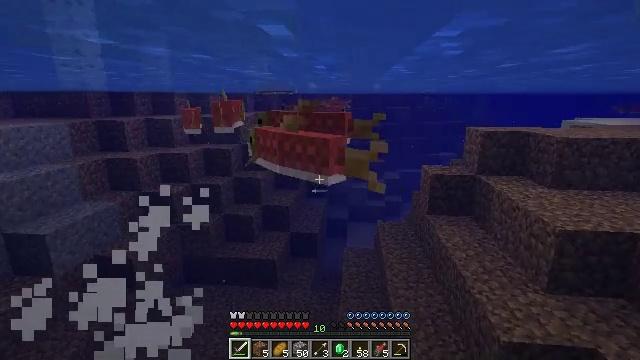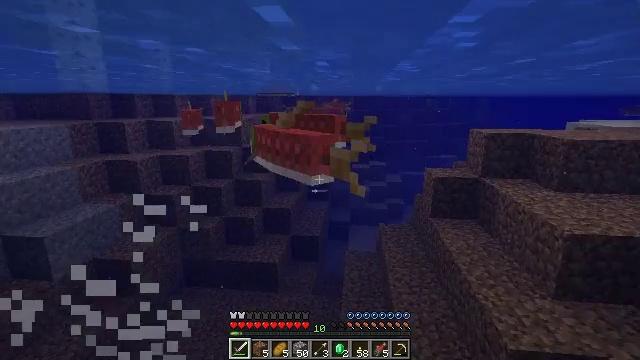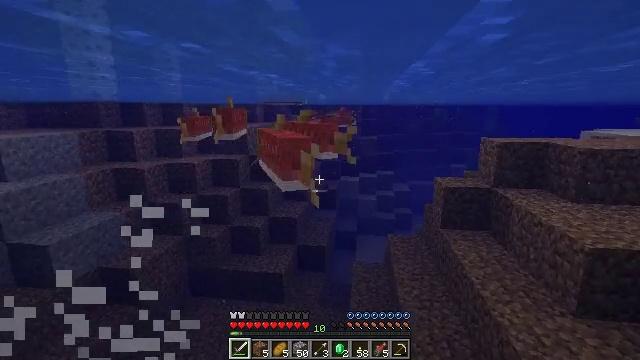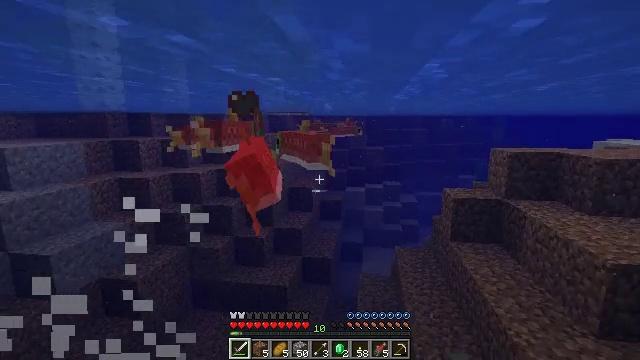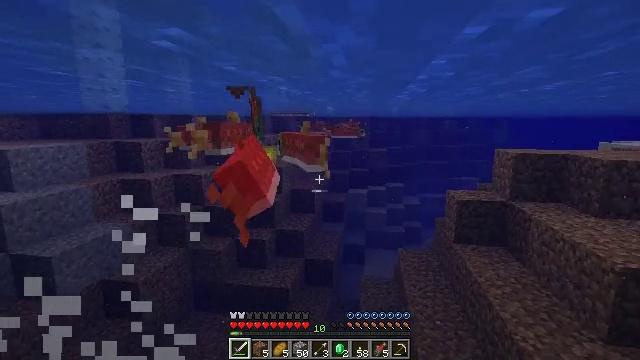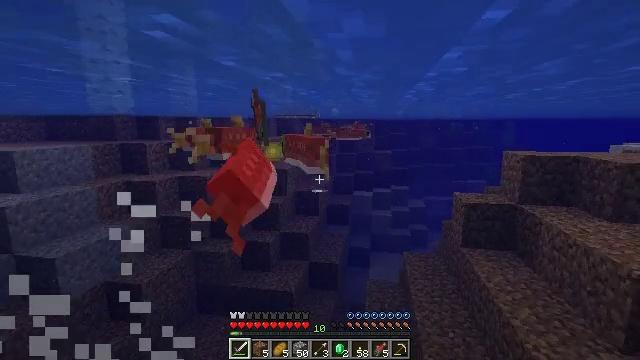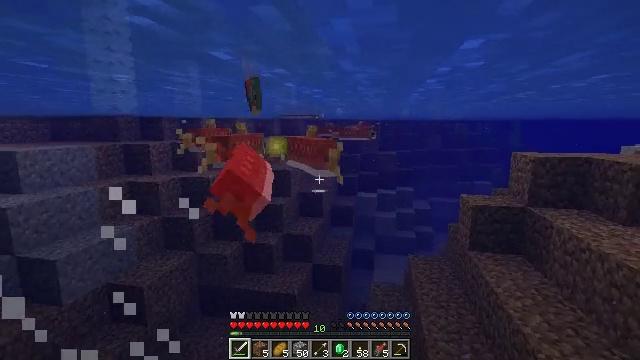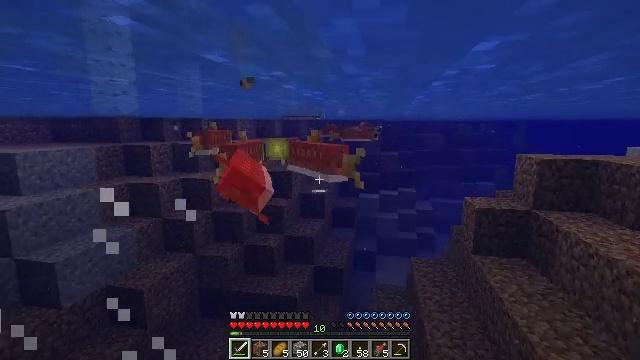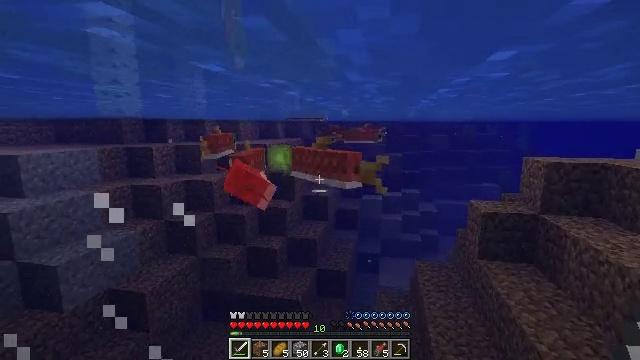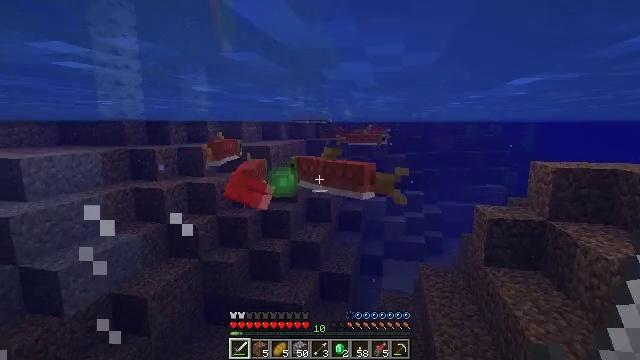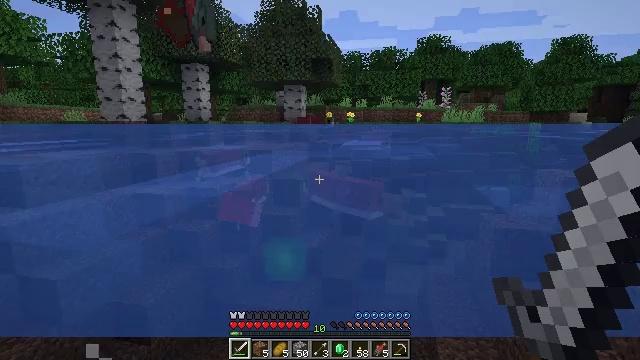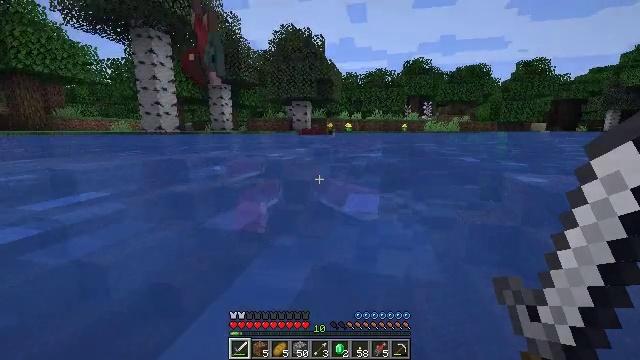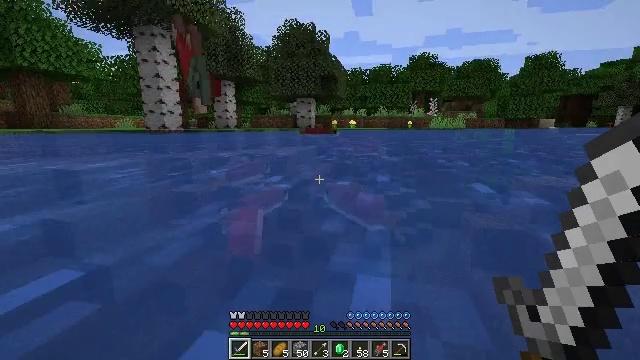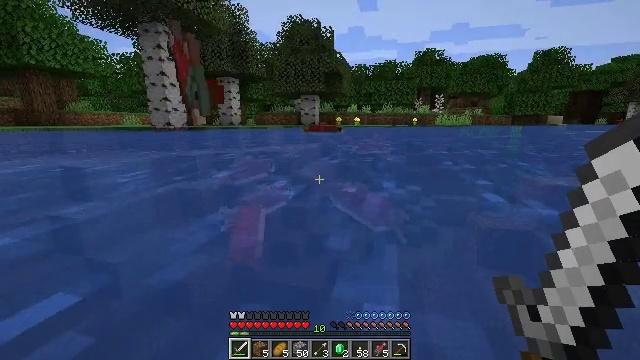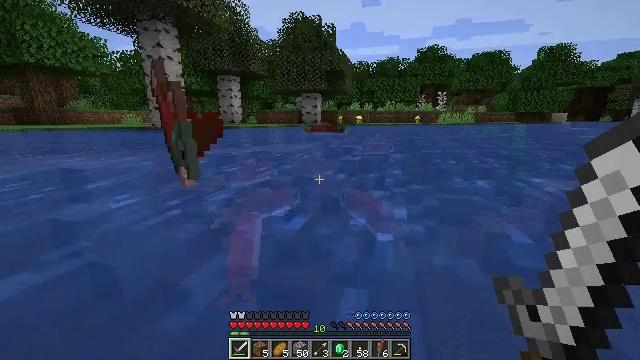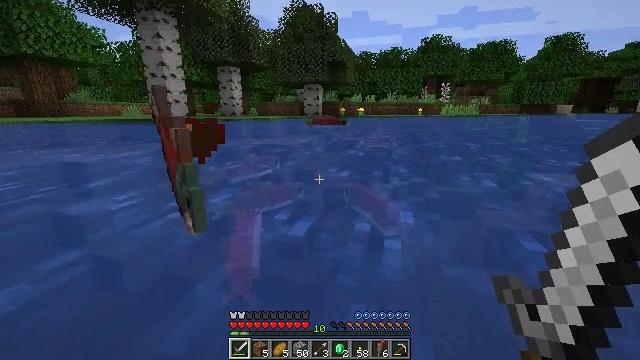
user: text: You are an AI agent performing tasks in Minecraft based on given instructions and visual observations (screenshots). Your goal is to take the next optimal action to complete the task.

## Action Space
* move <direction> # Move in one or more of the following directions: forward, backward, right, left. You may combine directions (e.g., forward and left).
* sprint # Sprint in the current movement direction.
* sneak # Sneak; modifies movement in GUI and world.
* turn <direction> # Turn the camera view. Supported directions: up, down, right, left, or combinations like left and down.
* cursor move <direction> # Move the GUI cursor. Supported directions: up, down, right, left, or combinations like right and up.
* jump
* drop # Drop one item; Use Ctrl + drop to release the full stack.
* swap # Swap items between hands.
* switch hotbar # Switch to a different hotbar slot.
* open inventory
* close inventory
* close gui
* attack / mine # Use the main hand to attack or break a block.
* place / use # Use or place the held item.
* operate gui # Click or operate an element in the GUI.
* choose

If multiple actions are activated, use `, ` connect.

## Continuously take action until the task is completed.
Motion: motion action
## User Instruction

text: Kill aquatic mobs.
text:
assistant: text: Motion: move forward
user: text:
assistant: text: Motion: move forward, turn left and up
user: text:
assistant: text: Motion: move forward, turn left and up
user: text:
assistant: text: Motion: move forward
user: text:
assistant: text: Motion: move forward
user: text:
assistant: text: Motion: move forward, jump
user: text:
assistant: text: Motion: move forward, jump
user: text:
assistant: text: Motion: move forward, jump
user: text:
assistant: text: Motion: move forward, jump
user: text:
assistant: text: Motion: move forward, jump
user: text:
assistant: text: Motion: move forward, jump
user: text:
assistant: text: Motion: move forward, turn down, jump
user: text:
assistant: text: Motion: move forward and move left
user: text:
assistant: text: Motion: move forward and move left
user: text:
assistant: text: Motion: move forward and move left, turn down
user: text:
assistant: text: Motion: move forward and move left, turn down
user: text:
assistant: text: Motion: move forward and move left, turn right and down
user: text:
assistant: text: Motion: move forward and move left, turn right and down
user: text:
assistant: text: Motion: move forward and move left, turn left and down
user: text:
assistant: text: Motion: move forward and move left
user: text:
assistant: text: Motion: move forward and move left
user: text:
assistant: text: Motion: move forward and move left
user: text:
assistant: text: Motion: move forward and move left
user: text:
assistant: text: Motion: move forward and move left
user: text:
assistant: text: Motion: move forward and move left, turn right and down
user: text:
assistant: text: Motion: move forward and move left, turn right and down
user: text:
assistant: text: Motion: move forward, turn right
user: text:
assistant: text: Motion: move forward
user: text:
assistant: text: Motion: move forward
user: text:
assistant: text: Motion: move forward